Question: according to wiki viewing angle
<URL>

I'm try:
'''
double d = 36D;
double f = 50D;
double fov = (d/ (2*f);
double a = 2 * Math.Atan(fov);
'''
thought is correct.
But the result is not correct!
should give an answer 39.6
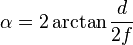
Answer: The result is ; but C# returns it in , if you want just convert
'''
double d = 36D;
double f = 50D;
double fov = (d/ (2*f);
double a = 2 * Math.Atan(fov) * 180.0 / Math.PI; // <- 39.598...
'''